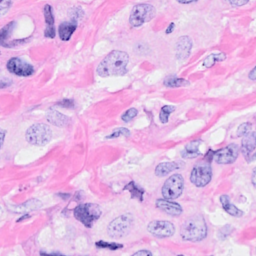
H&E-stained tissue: Breast